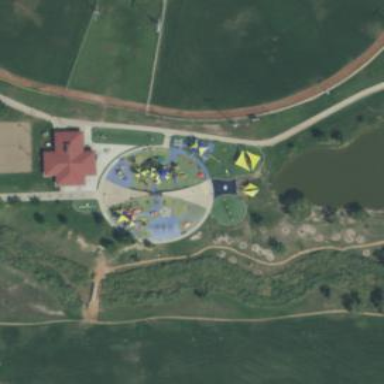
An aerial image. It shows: Playground area for leisure activities on the land.